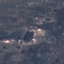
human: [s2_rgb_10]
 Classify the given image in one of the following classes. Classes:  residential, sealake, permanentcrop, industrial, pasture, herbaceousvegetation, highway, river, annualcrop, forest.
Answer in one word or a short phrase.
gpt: HerbaceousVegetation